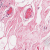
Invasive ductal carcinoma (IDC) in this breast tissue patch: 0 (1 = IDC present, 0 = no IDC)